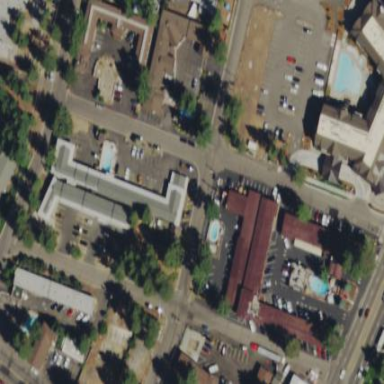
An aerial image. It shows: Motel.